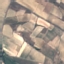
Land use / land cover: PermanentCrop